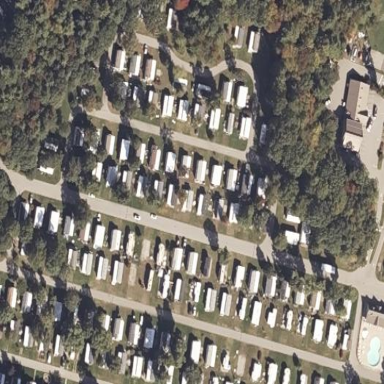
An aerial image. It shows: Caravan site for tourism.